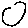
Label: circle